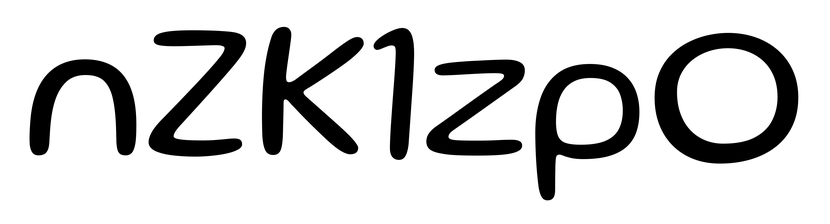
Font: Gluten_Light